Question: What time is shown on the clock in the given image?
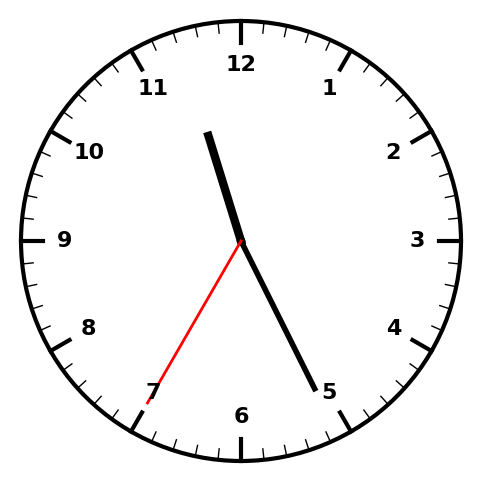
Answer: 11:25:35